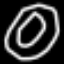
Label: donut